Question: Count the number of objects in the diagram.
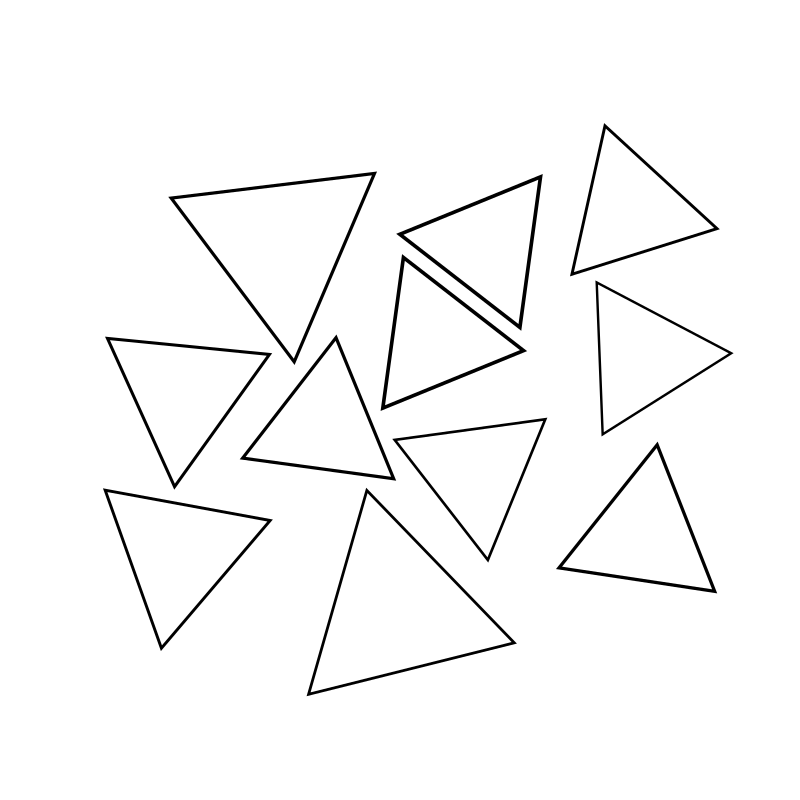
Answer: 11